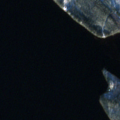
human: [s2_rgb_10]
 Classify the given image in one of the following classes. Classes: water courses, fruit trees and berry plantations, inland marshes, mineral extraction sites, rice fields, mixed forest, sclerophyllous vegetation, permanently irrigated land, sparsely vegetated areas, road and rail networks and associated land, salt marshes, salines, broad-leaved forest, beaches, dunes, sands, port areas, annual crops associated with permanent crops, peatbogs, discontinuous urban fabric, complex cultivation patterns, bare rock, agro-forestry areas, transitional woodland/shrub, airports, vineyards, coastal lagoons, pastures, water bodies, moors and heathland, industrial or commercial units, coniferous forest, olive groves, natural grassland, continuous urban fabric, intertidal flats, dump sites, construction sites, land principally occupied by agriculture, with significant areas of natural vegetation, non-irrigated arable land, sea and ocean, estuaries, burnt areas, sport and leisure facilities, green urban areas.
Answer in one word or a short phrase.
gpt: broad-leaved forest, coniferous forest, mixed forest, water bodies